Interaction volume radius: 10 \u00c5
Interaction volume height: 15 \u00c5
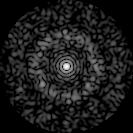
Disorder parameter: 0.8652